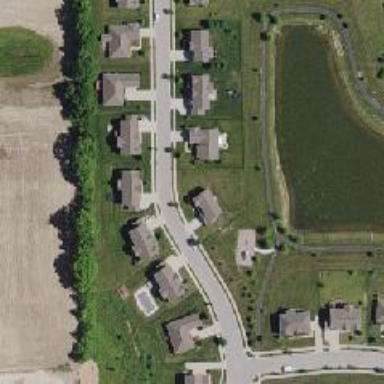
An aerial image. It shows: Residential road.